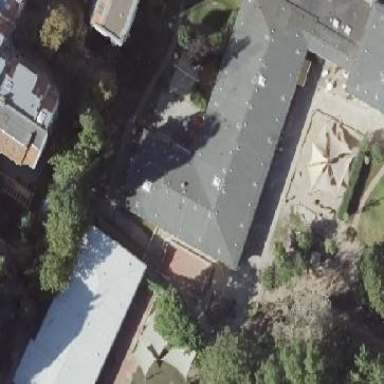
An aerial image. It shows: Kindergarten building.